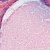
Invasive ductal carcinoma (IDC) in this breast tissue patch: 0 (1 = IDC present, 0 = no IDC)